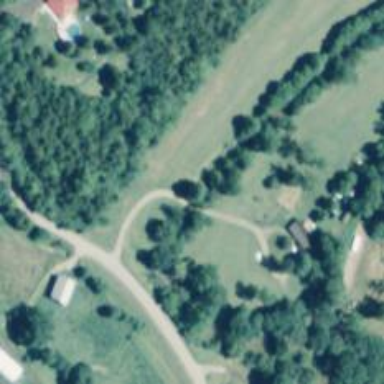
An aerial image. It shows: Driveway that functions as bridge.